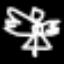
Label: angel